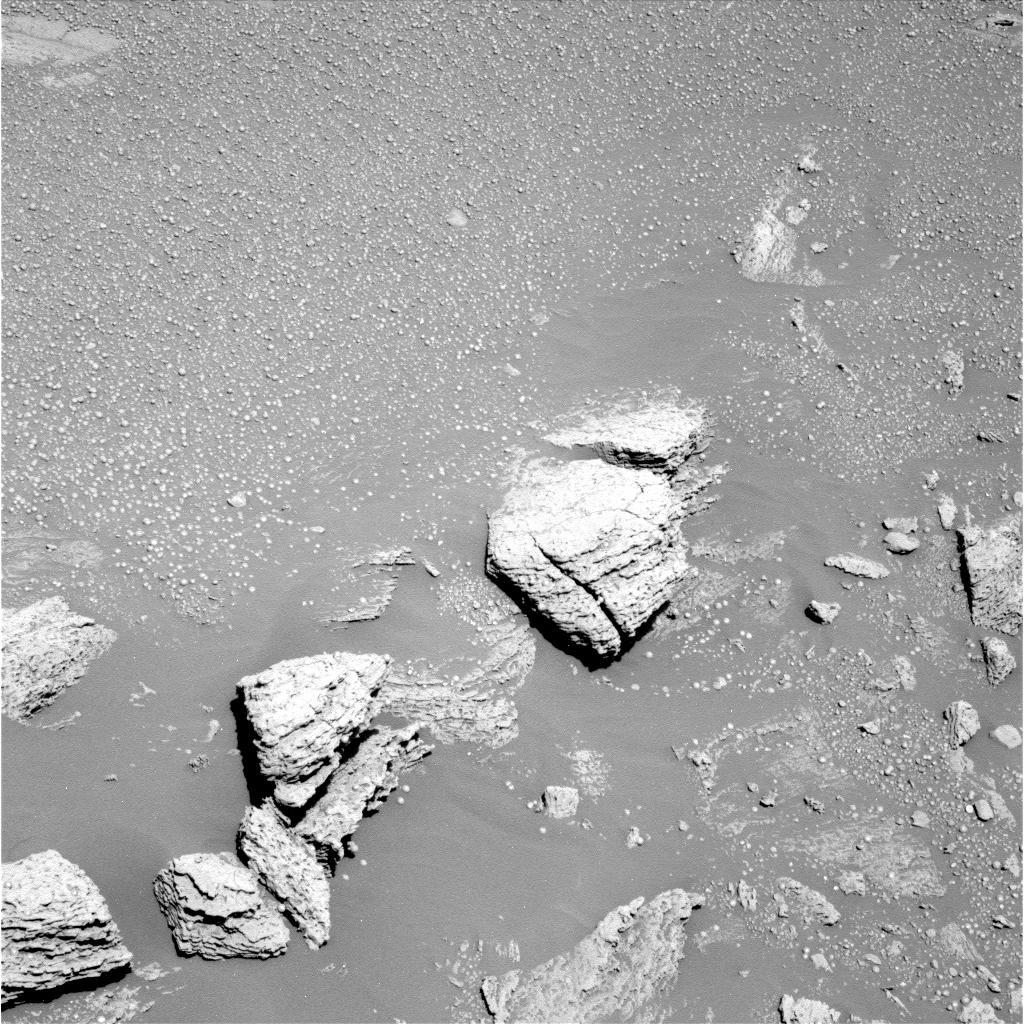
Terrain classes present: Bedrock, Gravel / Sand / Soil, Shadow